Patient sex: F
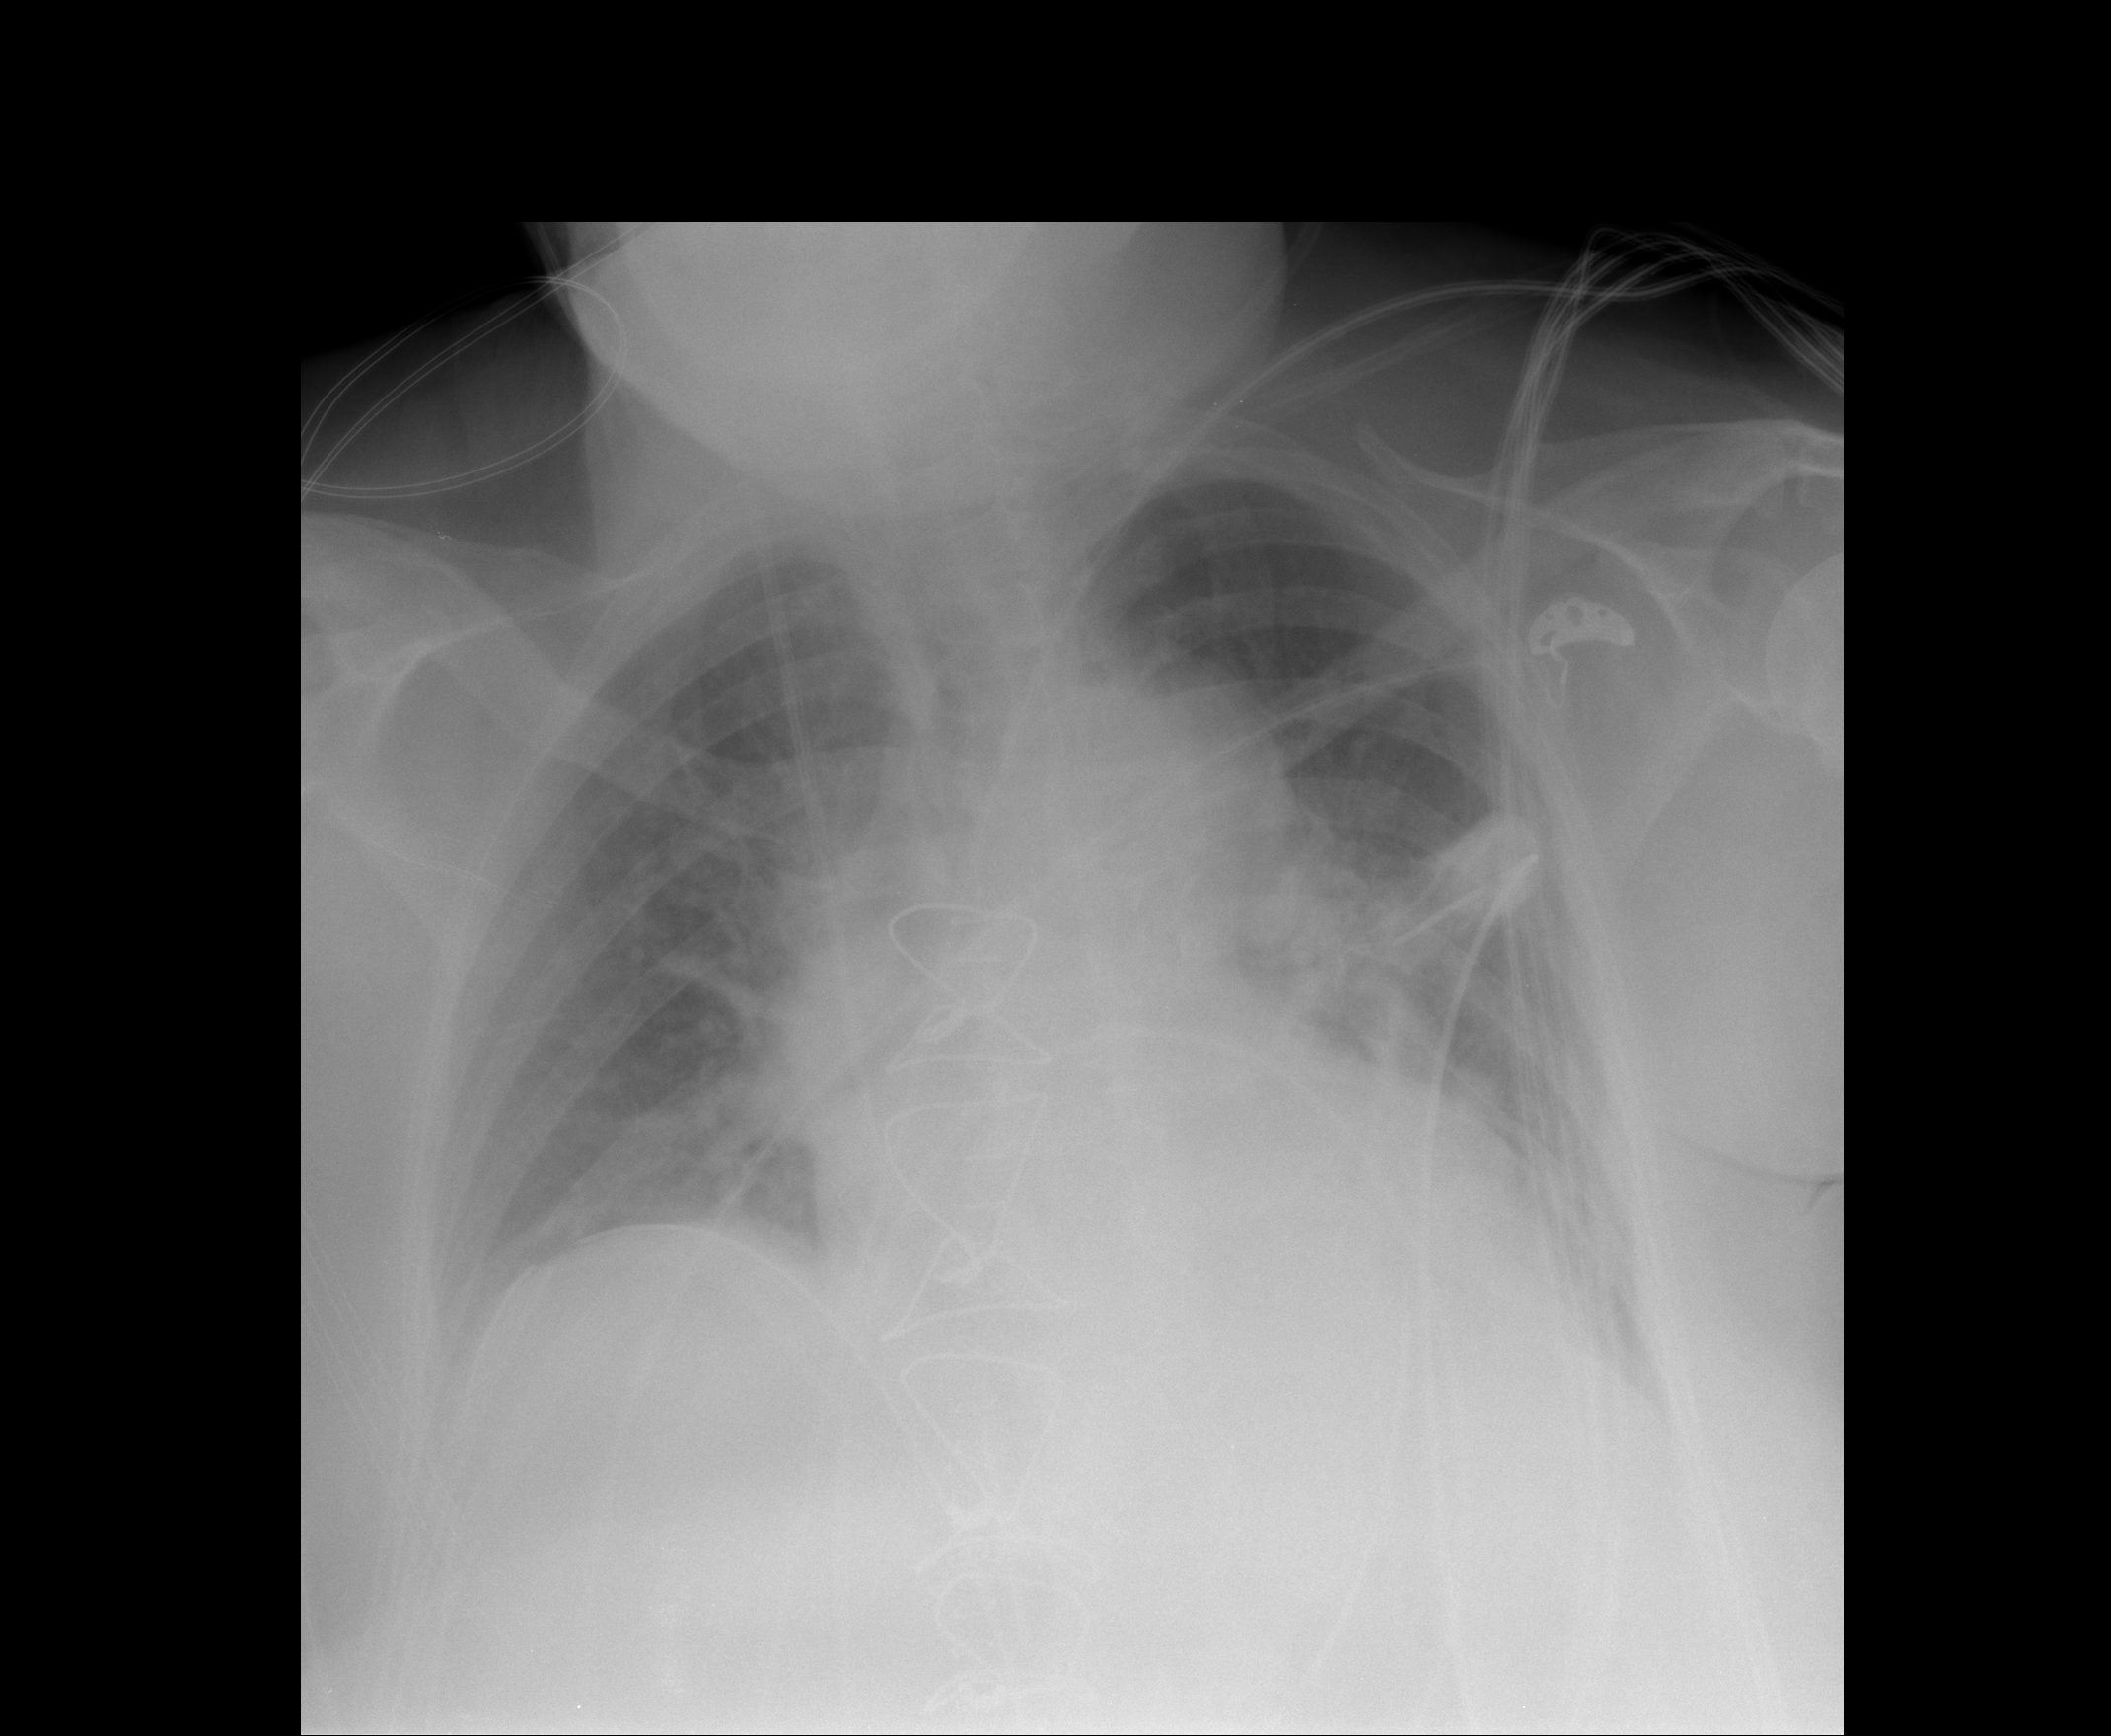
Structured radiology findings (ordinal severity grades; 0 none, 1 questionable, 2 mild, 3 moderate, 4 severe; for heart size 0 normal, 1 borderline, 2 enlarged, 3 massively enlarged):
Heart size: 0
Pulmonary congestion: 0
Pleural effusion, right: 0
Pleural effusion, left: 2
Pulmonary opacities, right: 0
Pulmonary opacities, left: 0
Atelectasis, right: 0
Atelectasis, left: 2